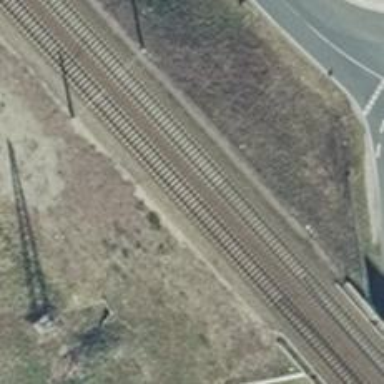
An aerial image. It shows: Railway with electrified contact lines.